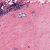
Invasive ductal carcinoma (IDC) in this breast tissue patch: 0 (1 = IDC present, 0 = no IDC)